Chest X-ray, PA view. Patient: 60 years old, sex M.
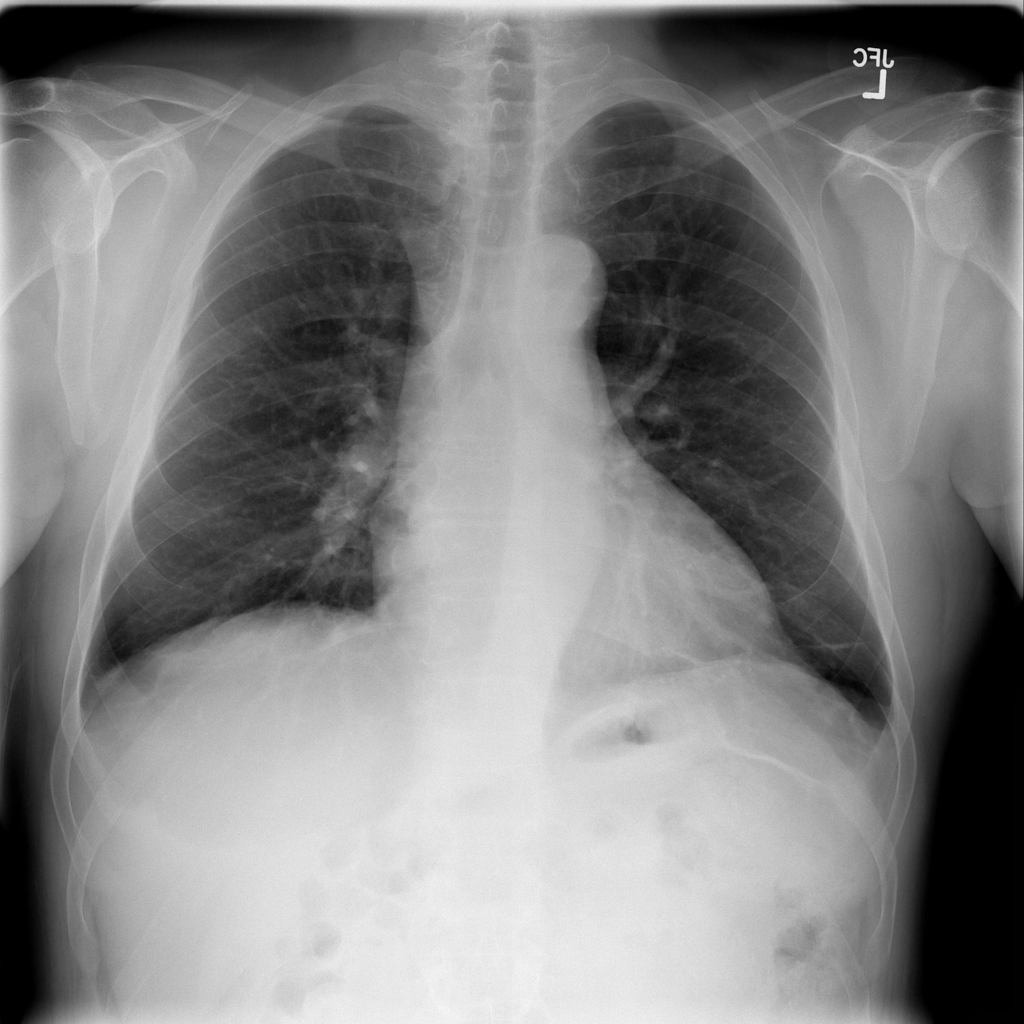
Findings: Atelectasis, Effusion